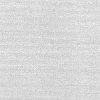
Atmospheric dust classification: dusty